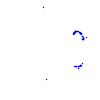
Particle: proton